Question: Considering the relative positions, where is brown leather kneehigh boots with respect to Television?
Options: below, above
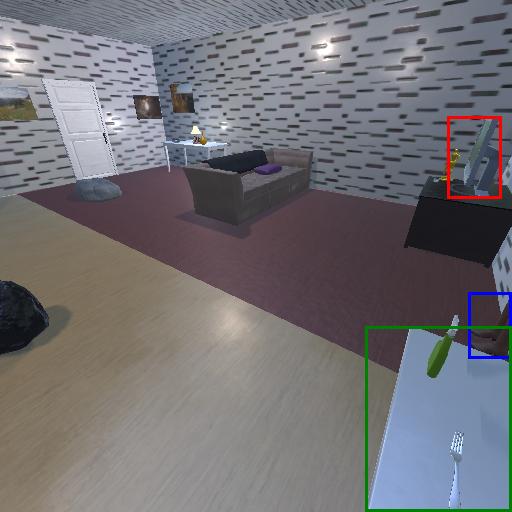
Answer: below